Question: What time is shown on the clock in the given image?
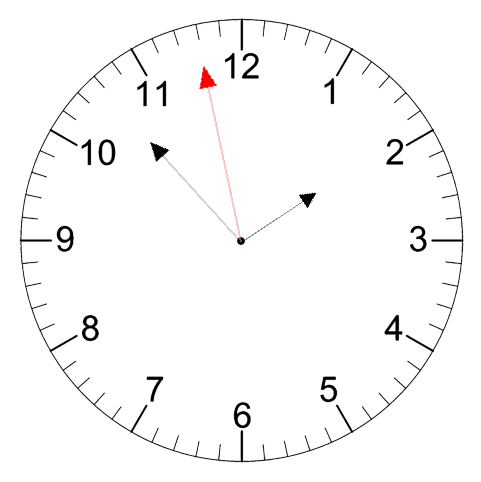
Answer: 01:52:58